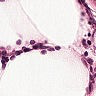
Metastatic tissue present: no